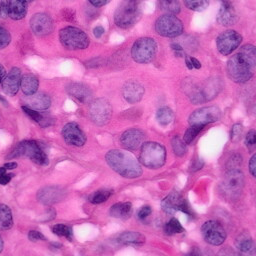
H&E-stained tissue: Pancreatic